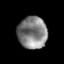
Tissue: prostate
Cell type: T cells
Senescence score: 0.3426
Nuclear area (px): 921
Mean DAPI intensity: 129.139